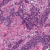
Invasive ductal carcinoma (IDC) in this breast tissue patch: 1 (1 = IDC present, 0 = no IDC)